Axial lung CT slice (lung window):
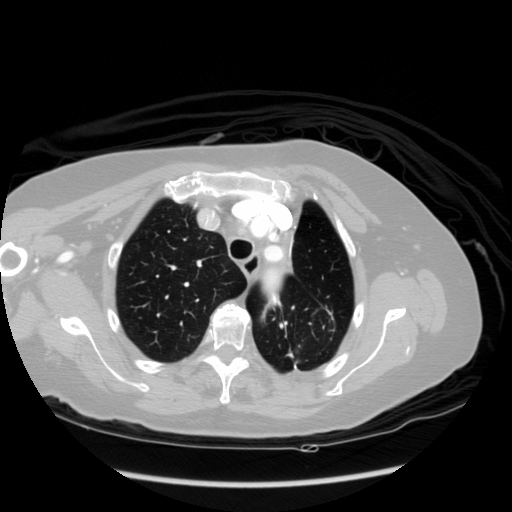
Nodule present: no